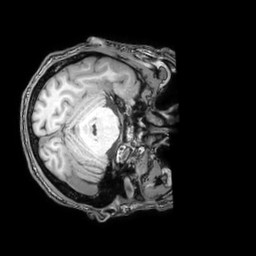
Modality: T1w
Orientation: axial
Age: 47
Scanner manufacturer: philips
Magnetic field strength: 3 T
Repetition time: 0.007 s
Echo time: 0.003501 s